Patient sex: F
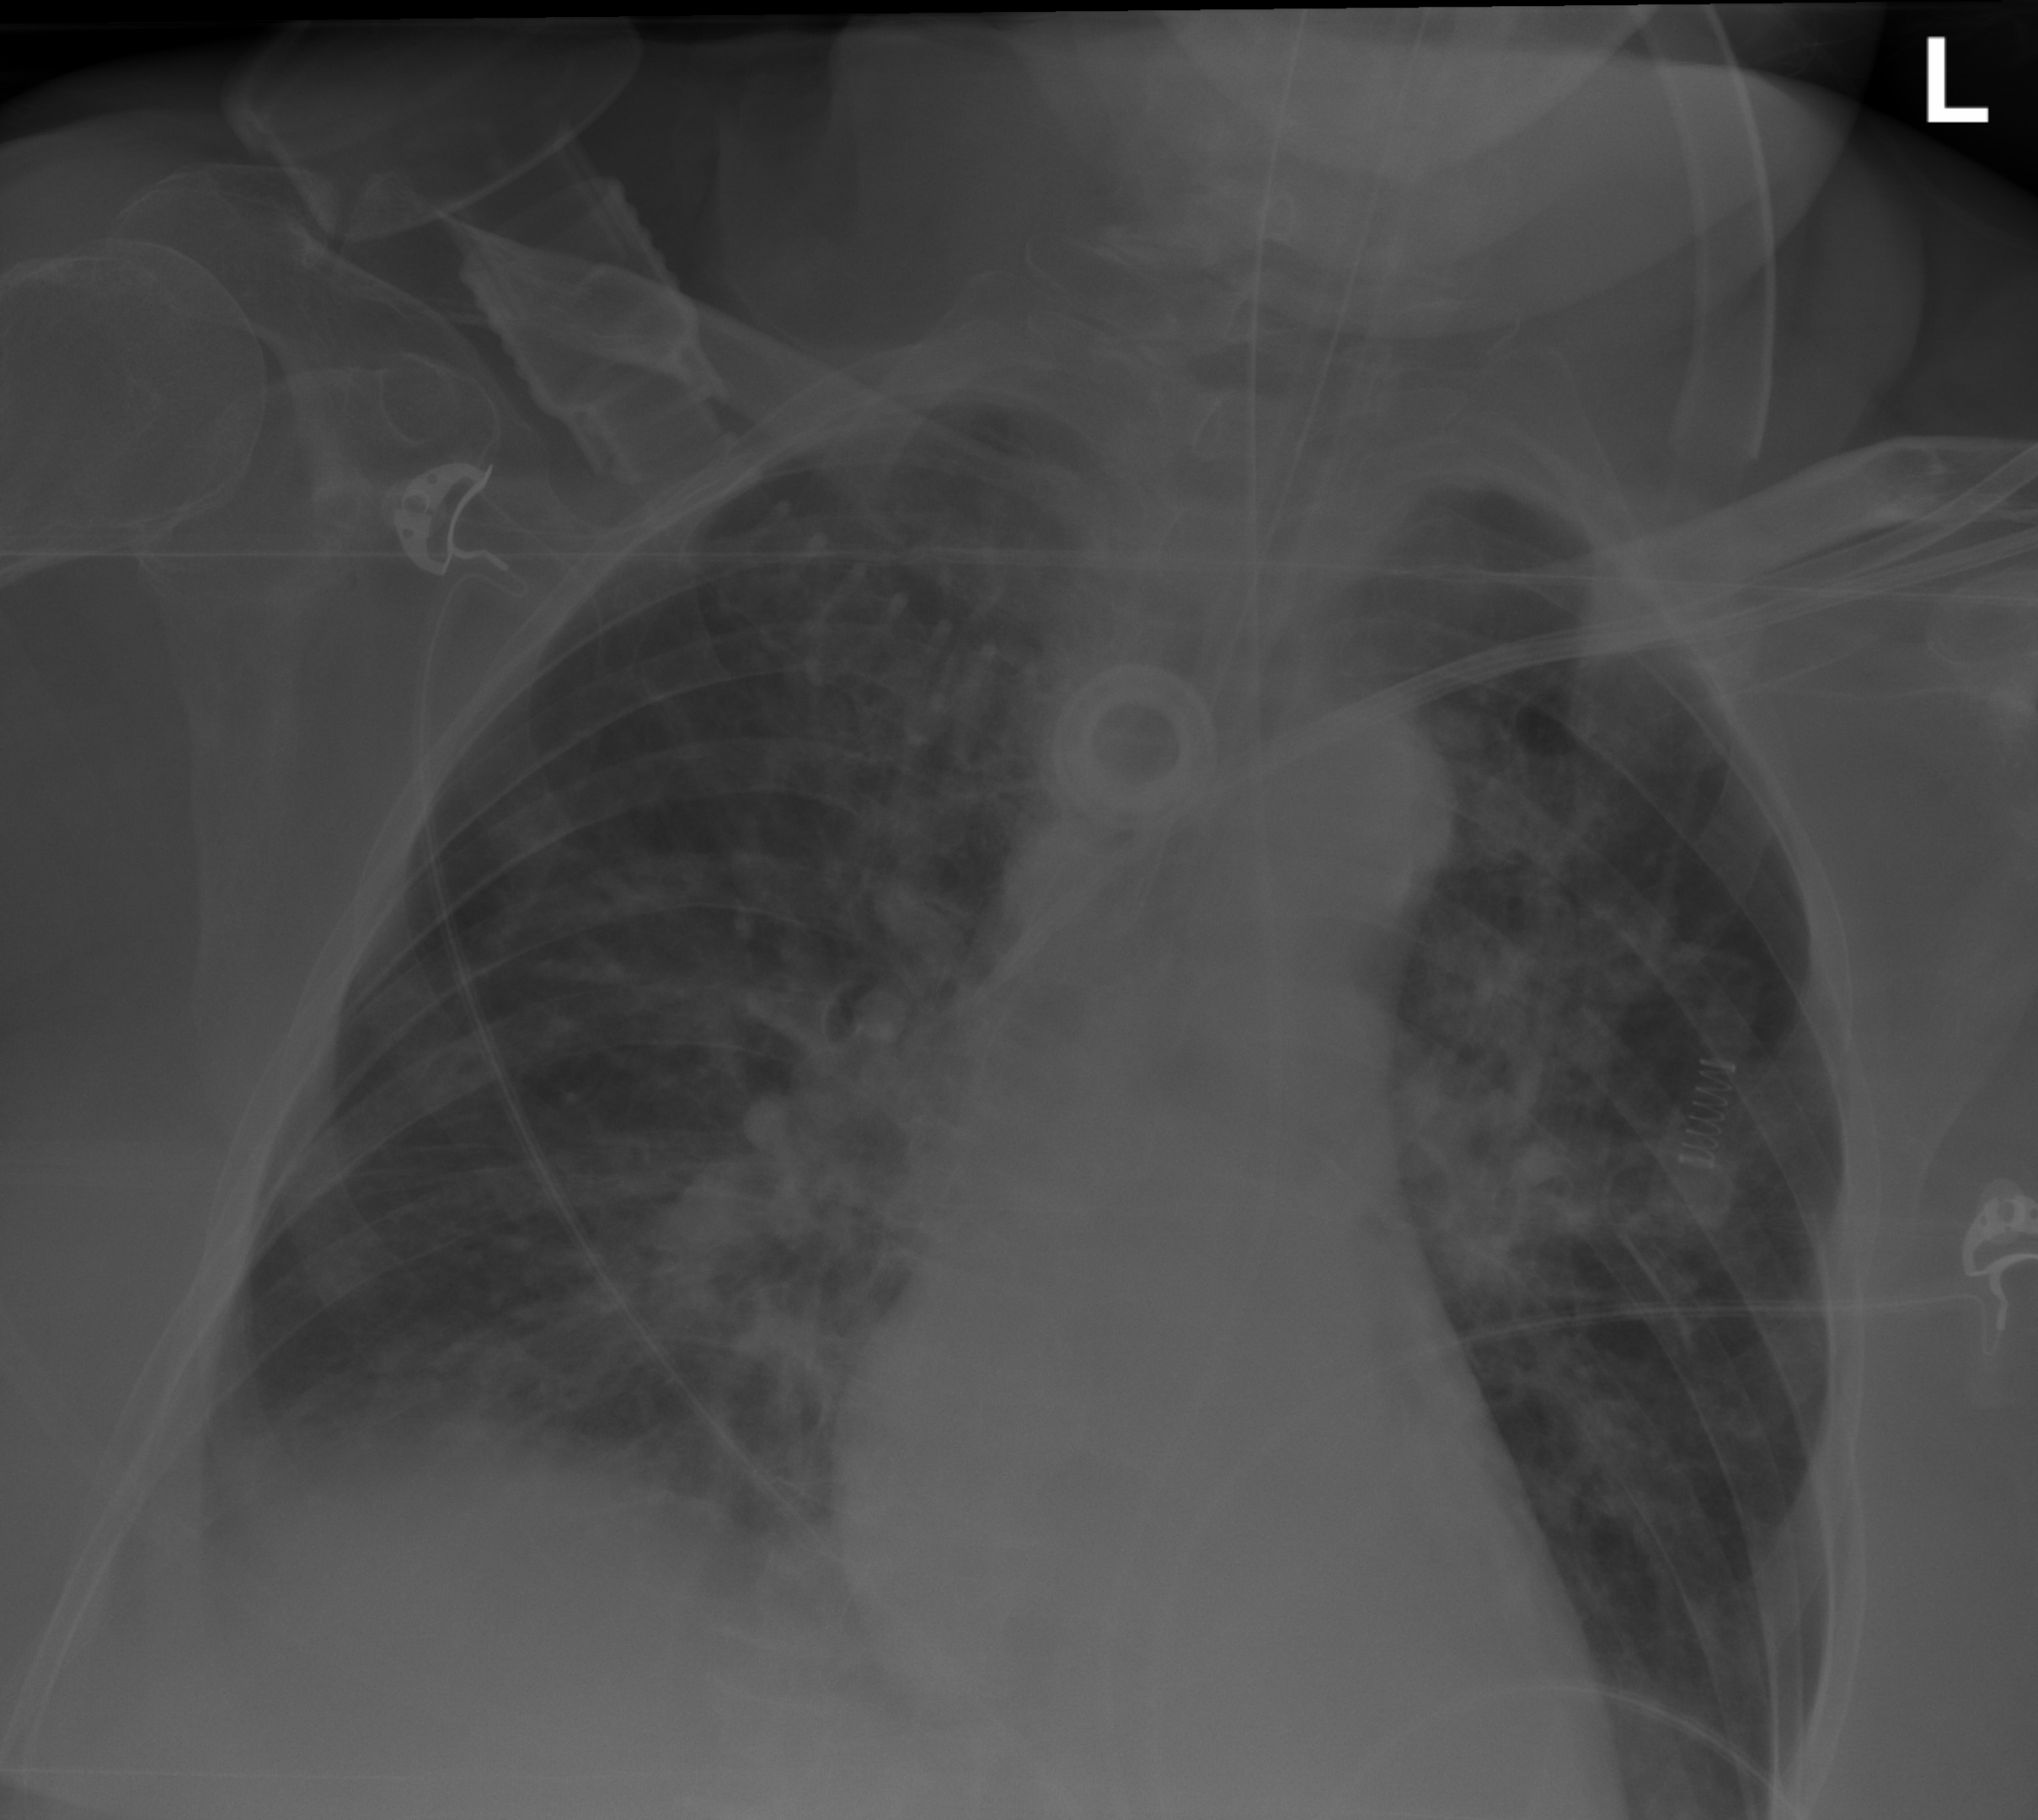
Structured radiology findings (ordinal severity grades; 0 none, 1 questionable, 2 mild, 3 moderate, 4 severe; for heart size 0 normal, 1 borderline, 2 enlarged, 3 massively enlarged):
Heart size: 2
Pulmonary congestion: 2
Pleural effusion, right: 2
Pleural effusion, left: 2
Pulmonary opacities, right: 2
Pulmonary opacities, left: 2
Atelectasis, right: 2
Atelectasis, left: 0